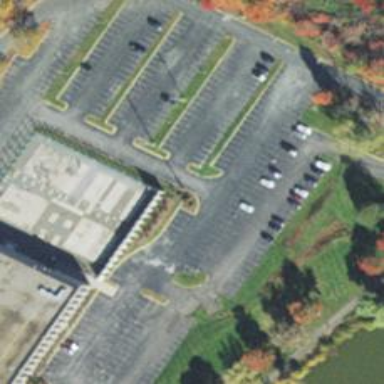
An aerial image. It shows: Parking area with surface.